Interaction volume radius: 10 \u00c5
Interaction volume height: 25 \u00c5
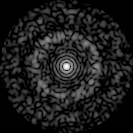
Disorder parameter: 0.8418